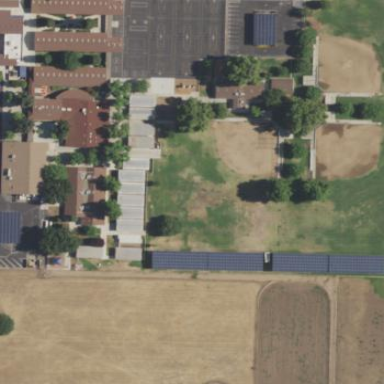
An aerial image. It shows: Almond tree orchard located next to school.